Question: What i have is custom grid view and each row contains five columns and inside each cell i have a text view and i want this text view to be in the right side of the cell but it keeps showing on the left side .. as this image :

And here is my grid view xml file :
'''
<RelativeLayout xmlns:android="http://schemas.android.com/apk/res/android"
xmlns:tools="http://schemas.android.com/tools"
android:id="@+id/container"
android:layout_width="match_parent"
android:layout_height="match_parent"
tools:context=".MainActivity"
tools:ignore="MergeRootFrame"
android:layout_gravity="right" >
<GridView
android:layout_width="wrap_content"
android:layout_height="wrap_content"
android:id="@+id/myGridView"
android:layout_alignParentTop="true"
android:layout_alignParentLeft="true"
android:gravity="right"
android:layout_marginTop="60dp"
android:numColumns="5"
android:textDirection="rtl"/>
</RelativeLayout>
'''
And here is textview style xml file :
'''
<LinearLayout xmlns:android="http://schemas.android.com/apk/res/android"
android:layout_width="wrap_content"
android:layout_height="wrap_content">
<TextView
android:id="@+id/grid_item"
android:layout_width="318dp"
android:layout_height="wrap_content"
android:gravity="right"
android:text="Medium Text"
android:textAlignment="gravity"
android:textAppearance="?android:attr/textAppearanceMedium"
android:textColor="#000000"
android:textSize="20sp" />
</LinearLayout>
'''
And here is my main activity :
'''
public class MyOrderNew extends Activity {
private TextView text;
private GridView gridView;
private final String[] items = new String[]{"mlHZt","mrb` lmsH@","lrtf`","l`rD","lSnf","7","8","9","10","11"};
@Override
protected void onCreate(Bundle savedInstanceState) {
super.onCreate(savedInstanceState);
setContentView(R.layout.cart);
gridView = (GridView) this.findViewById(R.id.myGridView);
gridView.setBackgroundColor(Color.BLUE);
gridView.setVerticalSpacing(1);
gridView.setHorizontalSpacing(1);
CustomGridAdapter gridAdapter = new CustomGridAdapter(MyOrderNew.this, items);
gridView.setAdapter(gridAdapter);
'''
Can anyone help me to fix this problem?
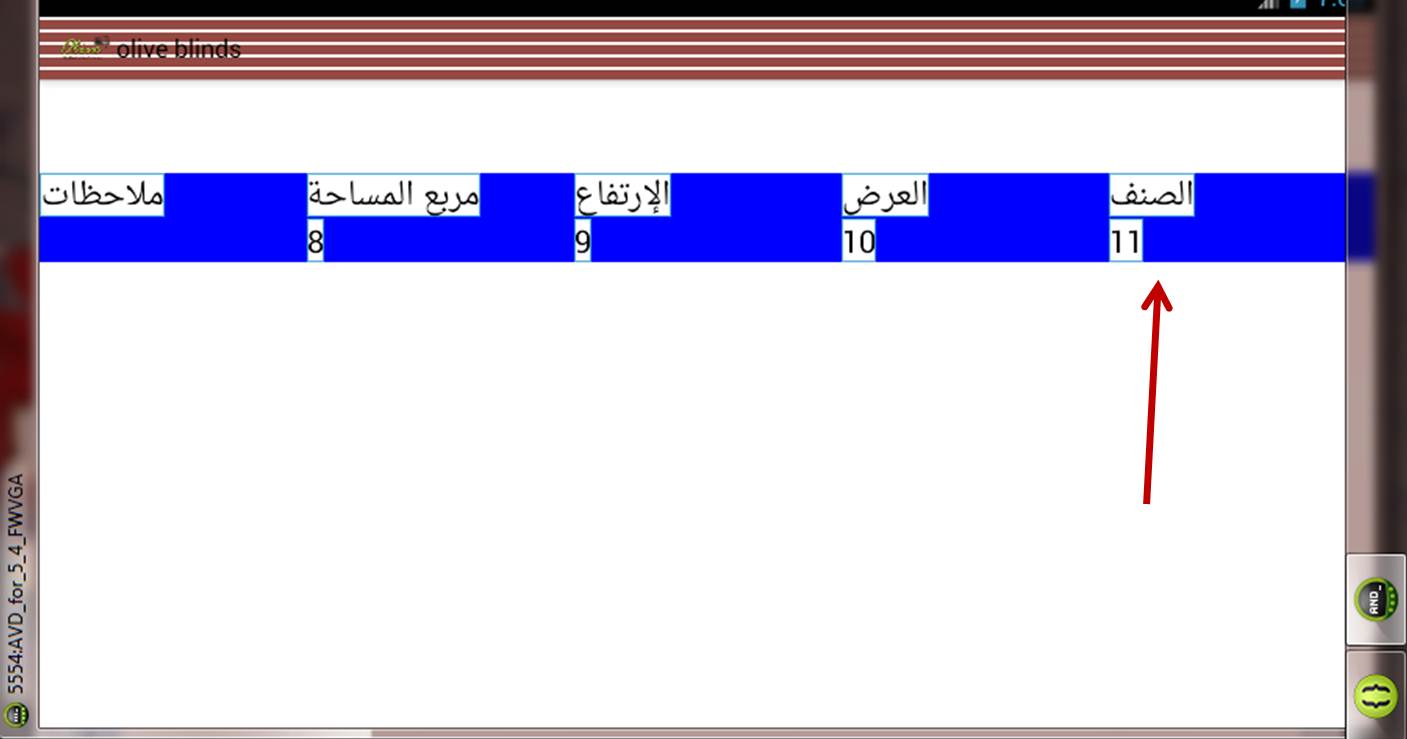
Answer: give width fill parent to the text view and give gravity right. or layout gravity right.